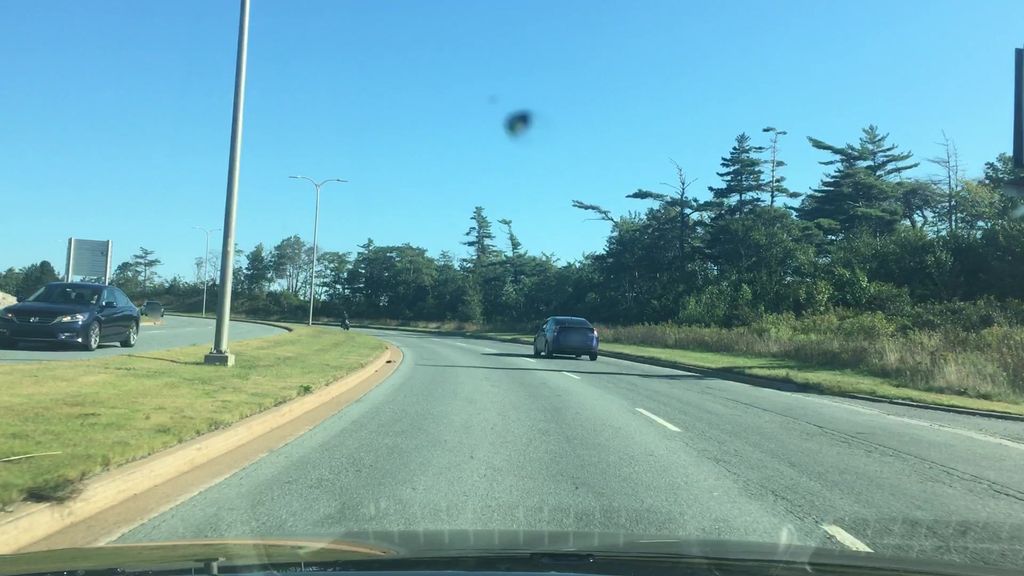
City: halifax